Question: I want to retrieve data from a database using a WCF service and service reference in my Silverlight project. All things that I do are:
1. created Linq-to-SQL file and add server connection then drag some table from server explorer to PersonDataClass.dbml file
2. Create WCF service
3. Implemented the functions defined in the interface:
4. created a Service Reference named DBServicesRef but in my code I can access just one function of the WCF Service, just the getPersonComplete service method :

I searched the web but I am beginner in Silverlight :)
I clean, build, rebuild the project, update 'DBServiceRef' (with check or uncheck reuse type in referenced assemblies ) or even delete and create files but I can not insert any value to database :( because I can not access the 'addPersonComplete' service method to handle it .
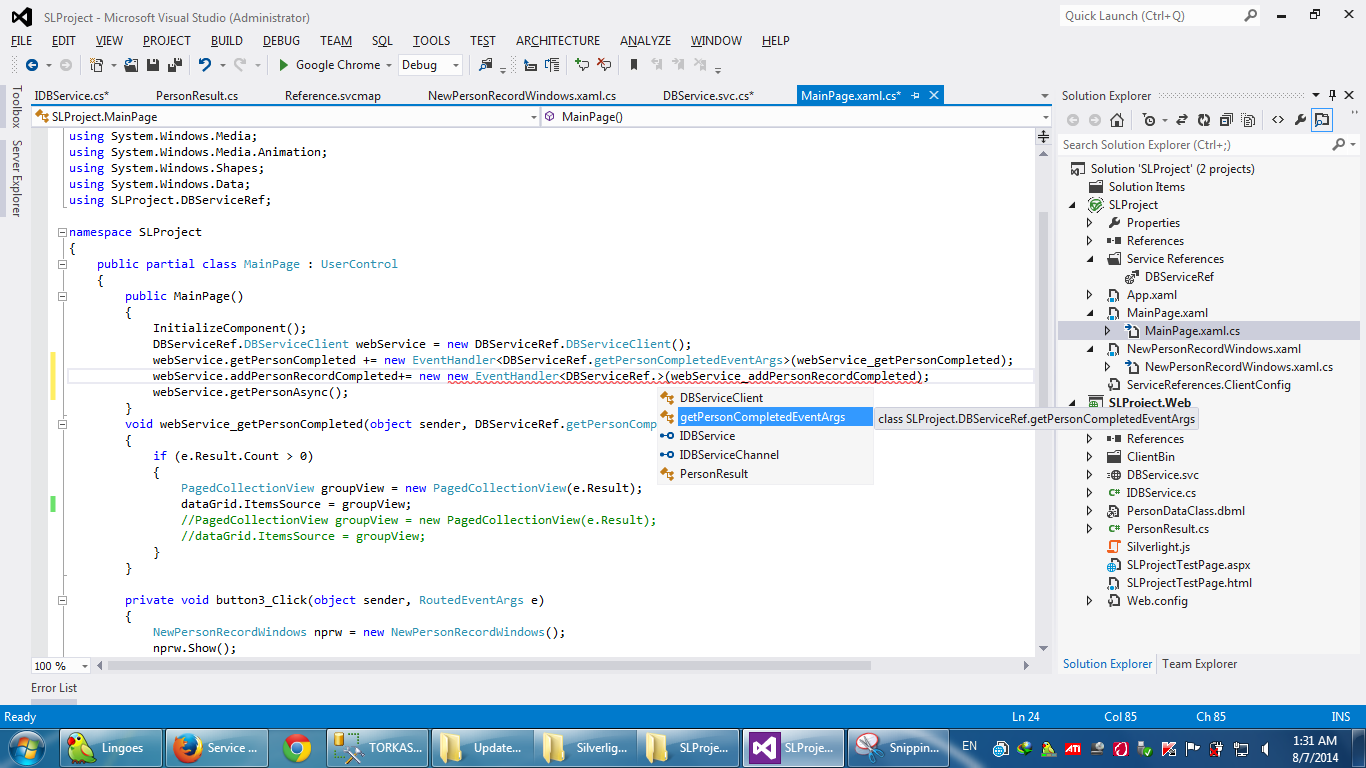
Answer: Your 'addPersonRecord' does not return any value. Therefor it will not get it's own event handler. It will use a generic handler.
When you've written the '+=' after 'webService.addPersonCompleted' just press tab twice and you should get a new function with the correct signature automatically.